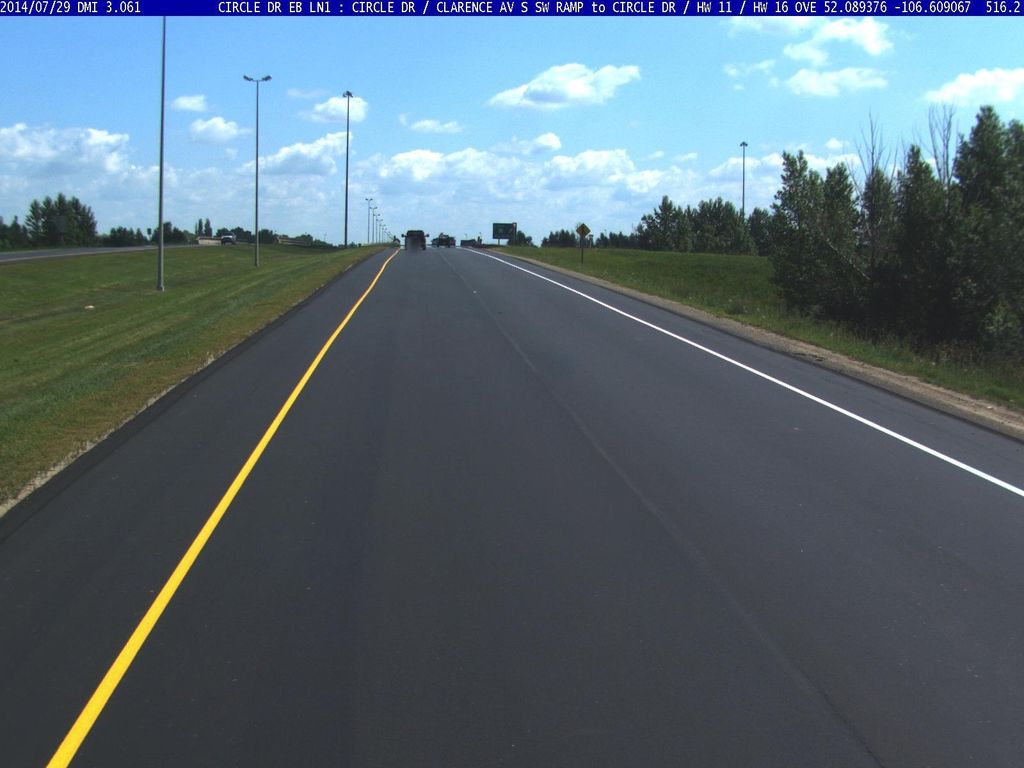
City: saskatoon